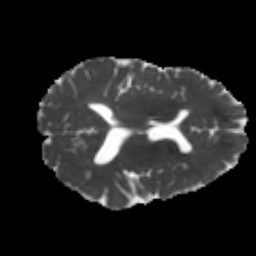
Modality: MD
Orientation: axial
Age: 23
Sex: male
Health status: healthy
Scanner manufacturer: philips
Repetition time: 7.384 s
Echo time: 0.08599 s